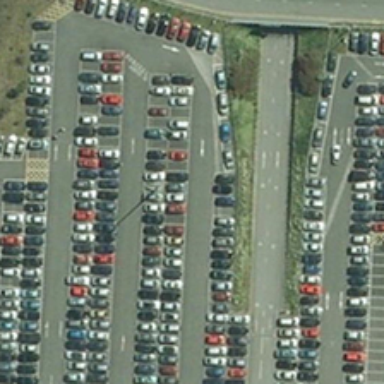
Many crowded cars are parked in a parking lot near a road .